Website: crate-barrel
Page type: customer-info-address
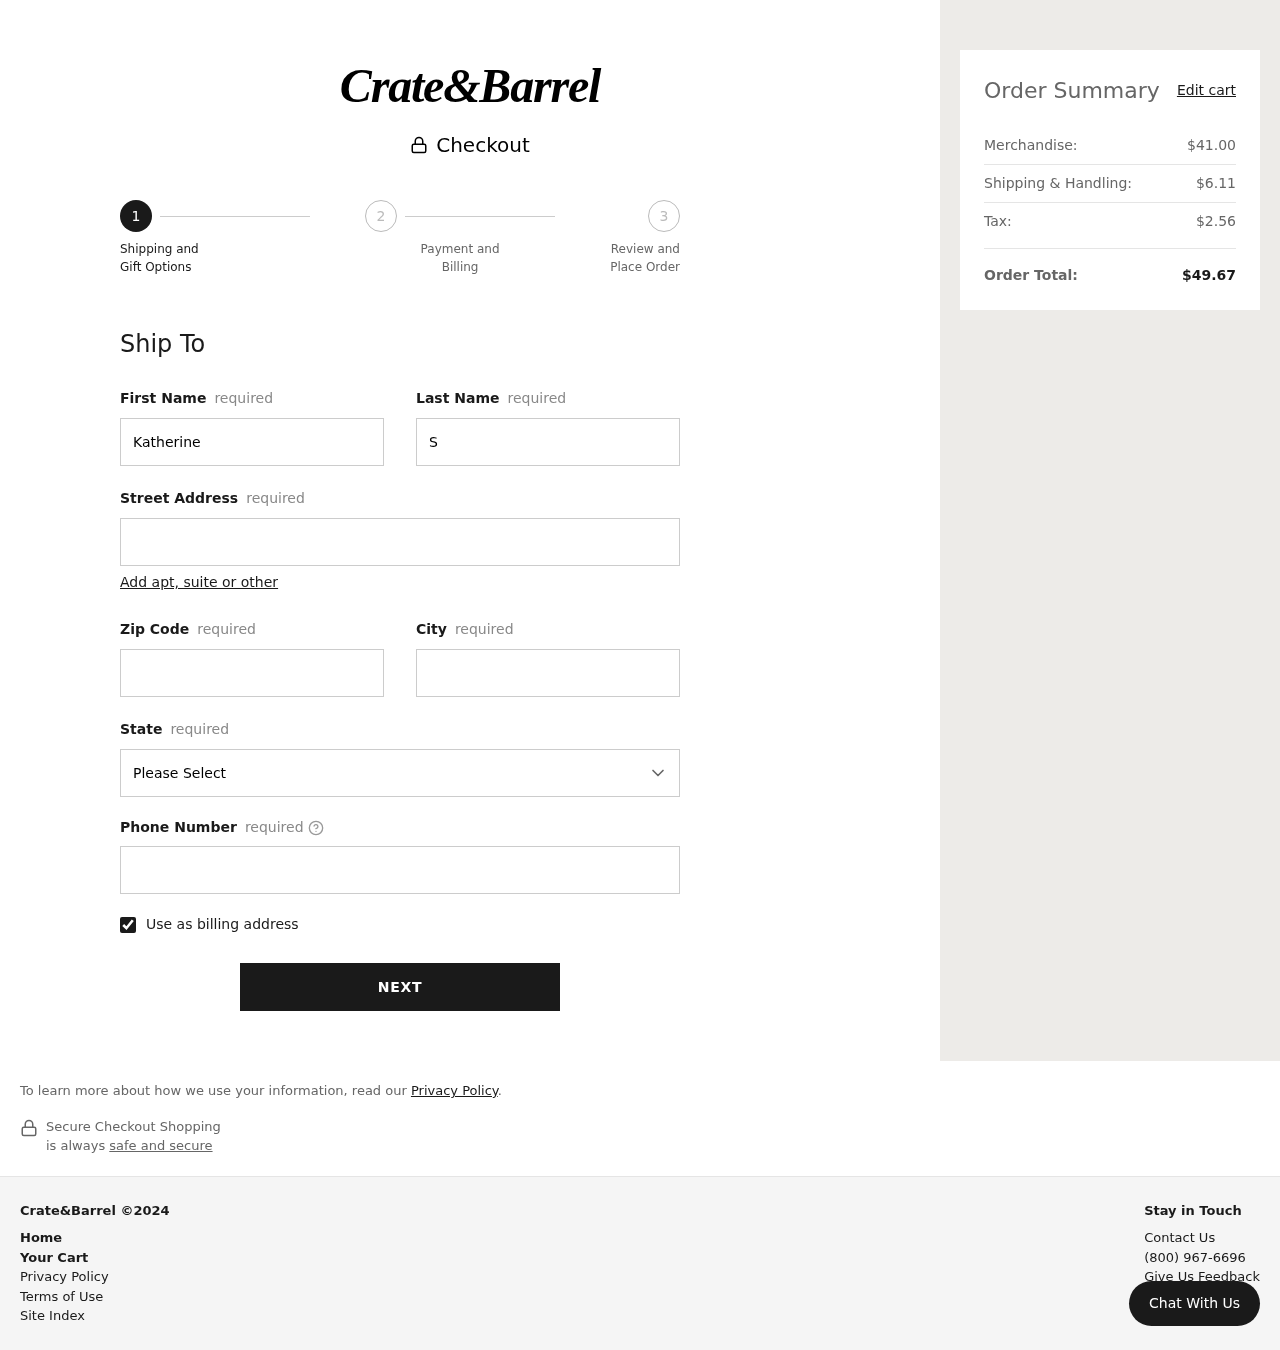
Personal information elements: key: PII_CITY
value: New Rachel
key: PII_FIRSTNAME
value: Katherine
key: PII_LASTNAME
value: Smith
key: PII_PHONE
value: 2166758257
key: PII_POSTCODE
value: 35238
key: PII_STATE
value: Utah
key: PII_STREET
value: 5317 Rose Heights Apt. 763
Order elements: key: ORDER_SUBTOTAL
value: $41.00
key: ORDER_SHIPPING_COST
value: $6.11
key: ORDER_TAX
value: $2.56
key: ORDER_TOTAL
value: $49.67